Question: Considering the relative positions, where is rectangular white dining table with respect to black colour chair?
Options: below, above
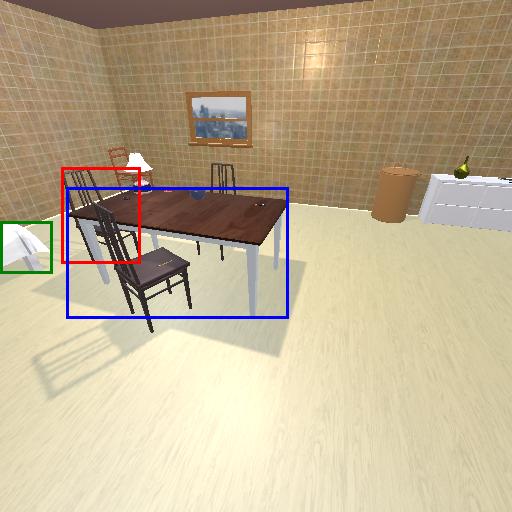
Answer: below